Brain MRI, t1w sequence, axial 2D slice.
Patient: age 34, sex M, weight 95 kg, height 1.95 m
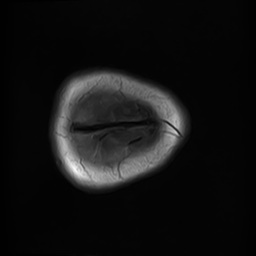